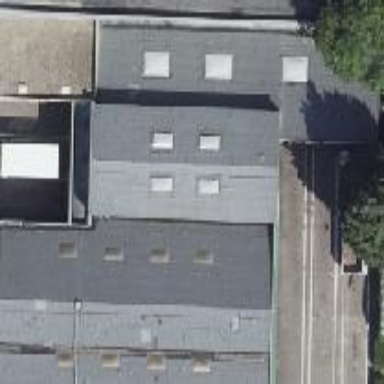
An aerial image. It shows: Commercial building.